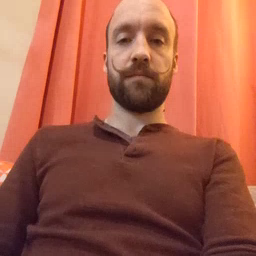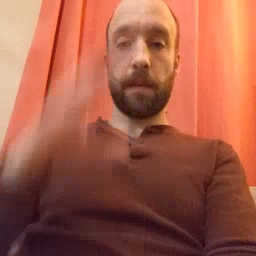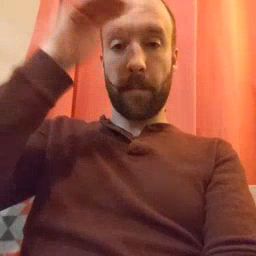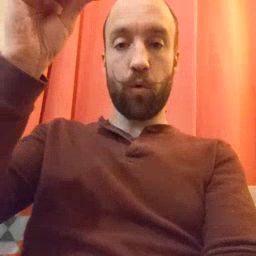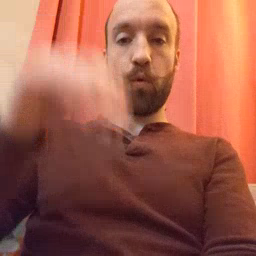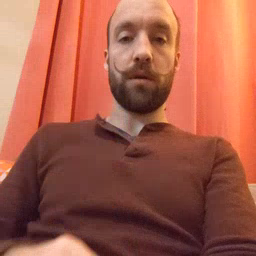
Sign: boy